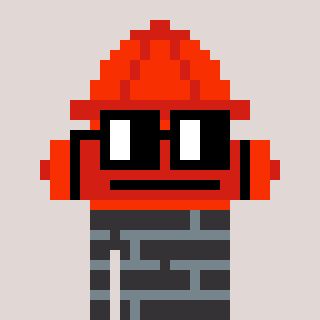
a pixel art character with square black glasses, a fire hydrant-shaped head and a grayscale-colored body on a warm background